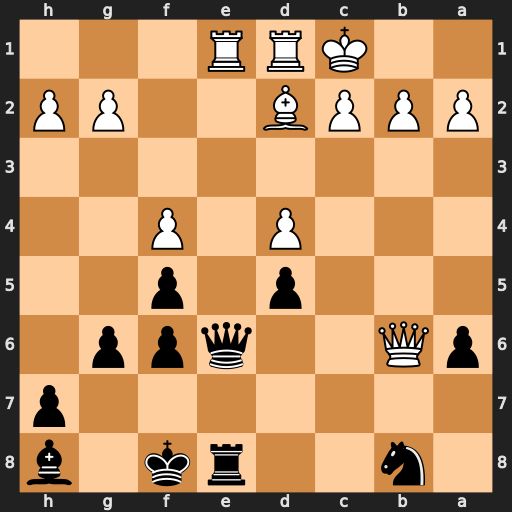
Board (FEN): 1n2rk1b/7p/pQ2qpp1/3p1p2/3P1P2/8/PPPB2PP/2KRR3
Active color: b
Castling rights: -
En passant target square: -
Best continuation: Qxb6 Rxe8+ Kxe8